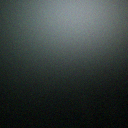
Screen state: off